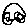
Label: car